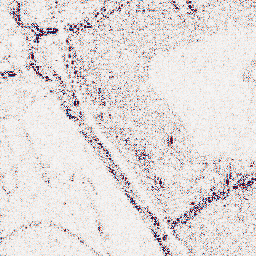
Category: wavelet
Decomposition family: wavelet_reverse_biorthogonal
Decomposition parameters: wavelet: rbio5.5
level: 1
Upsampling method: bicubic_16x
Upsampling parameters: scale: 16
Upsampling scale: 16